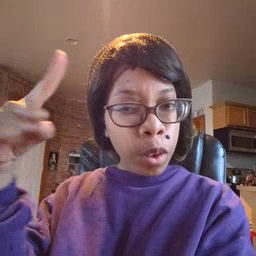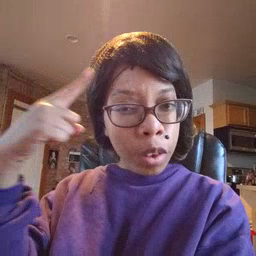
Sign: for